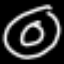
Label: donut